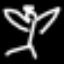
Label: angel